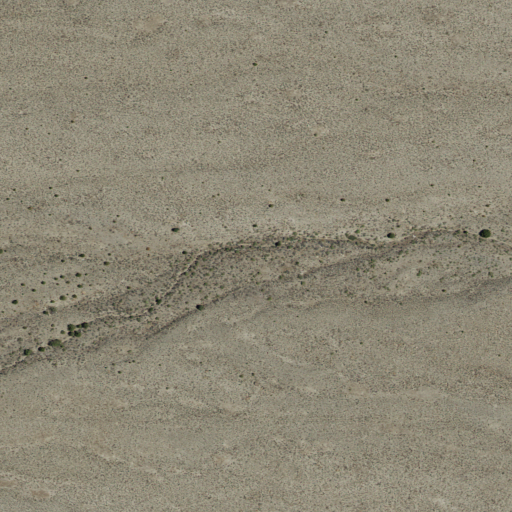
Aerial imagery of valley in Utah named Goshute Canyon containing only shrub